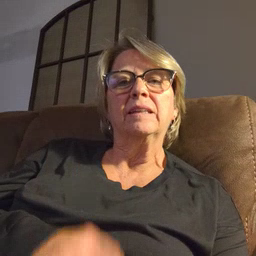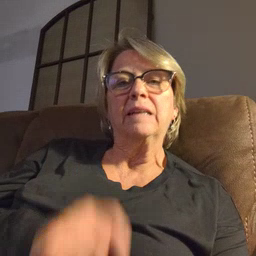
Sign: fast